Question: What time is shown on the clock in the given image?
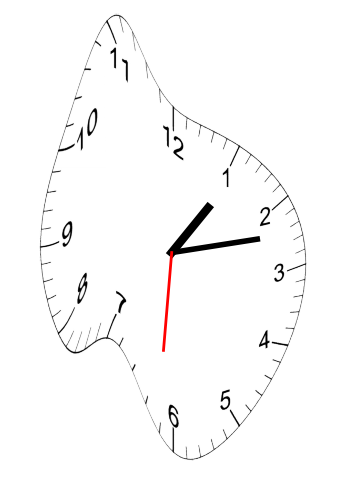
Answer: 01:12:31